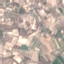
Label: PermanentCrop